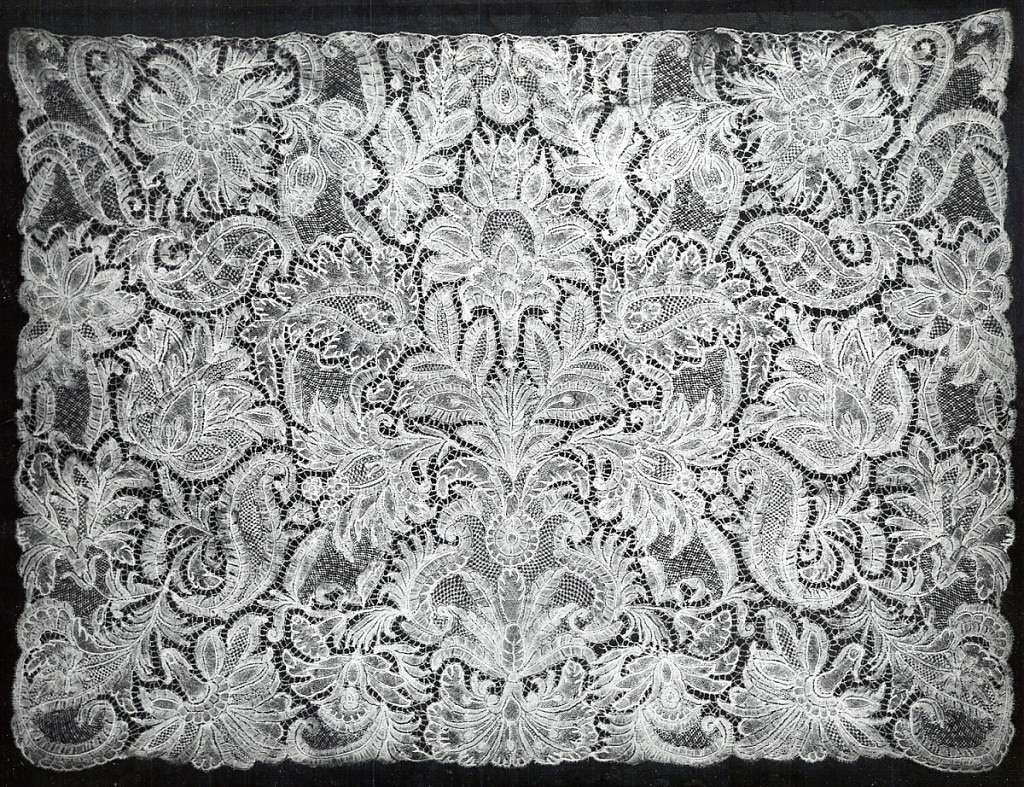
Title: Cravat end
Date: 18th century
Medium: linen Technique: bobbin lace, Brussels style
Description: Cravat end of Brussels-style lace consisting of central floral motif surrounded by conventional palm and leaf forms.